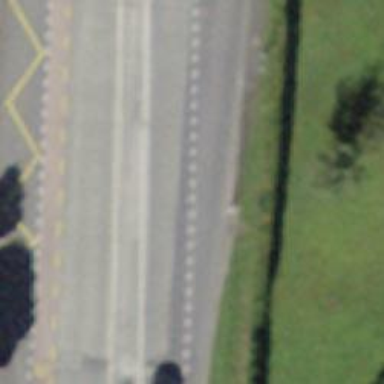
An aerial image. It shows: Bus stop with designated stop position for public transport.